Brain MRI, t2w sequence, axial 2D slice.
Patient: age 51, sex F, weight 95 kg, height 1.95 m
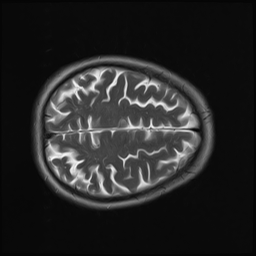